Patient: sex F, age 58
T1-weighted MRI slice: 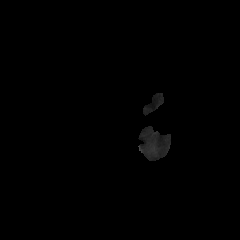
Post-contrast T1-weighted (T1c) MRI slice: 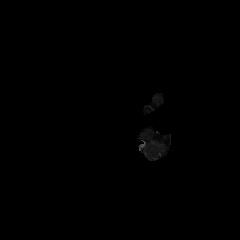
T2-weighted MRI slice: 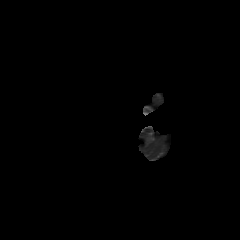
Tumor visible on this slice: no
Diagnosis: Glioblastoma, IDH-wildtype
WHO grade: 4